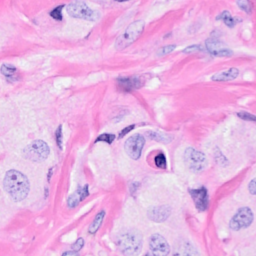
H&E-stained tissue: Breast